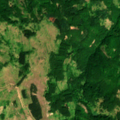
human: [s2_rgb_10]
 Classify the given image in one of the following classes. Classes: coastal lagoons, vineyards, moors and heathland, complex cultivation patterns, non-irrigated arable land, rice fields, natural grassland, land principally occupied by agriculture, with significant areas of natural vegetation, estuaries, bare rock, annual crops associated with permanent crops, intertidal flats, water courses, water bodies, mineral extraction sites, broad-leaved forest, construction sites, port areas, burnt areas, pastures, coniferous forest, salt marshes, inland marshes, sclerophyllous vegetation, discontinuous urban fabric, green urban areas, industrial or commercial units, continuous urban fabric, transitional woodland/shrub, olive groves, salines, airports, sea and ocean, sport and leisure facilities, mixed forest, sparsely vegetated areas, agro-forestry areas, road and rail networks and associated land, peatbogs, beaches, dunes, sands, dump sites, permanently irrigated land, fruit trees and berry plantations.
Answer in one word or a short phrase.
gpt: broad-leaved forest, natural grassland